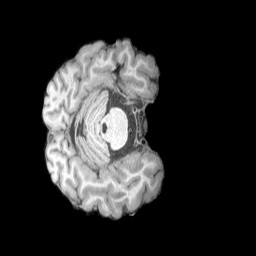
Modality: T1w
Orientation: axial
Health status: healthy